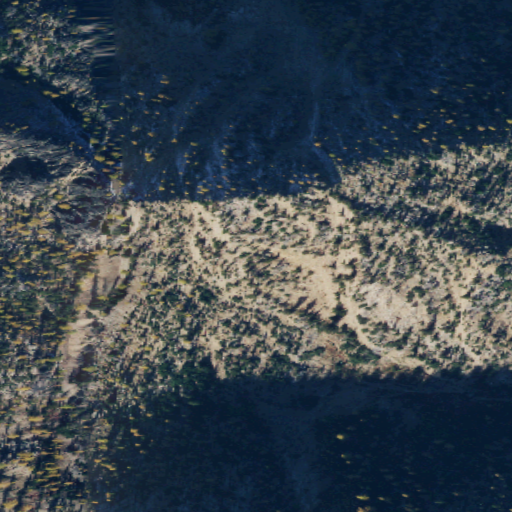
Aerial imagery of ridge(s) in Washington named Straight Ridge containing shrub, grassland, evergreen forest, and barren land